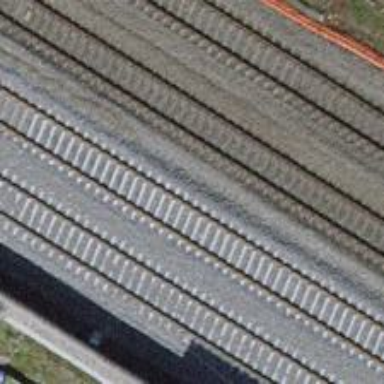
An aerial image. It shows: Single-track railway with electrified contact lines.